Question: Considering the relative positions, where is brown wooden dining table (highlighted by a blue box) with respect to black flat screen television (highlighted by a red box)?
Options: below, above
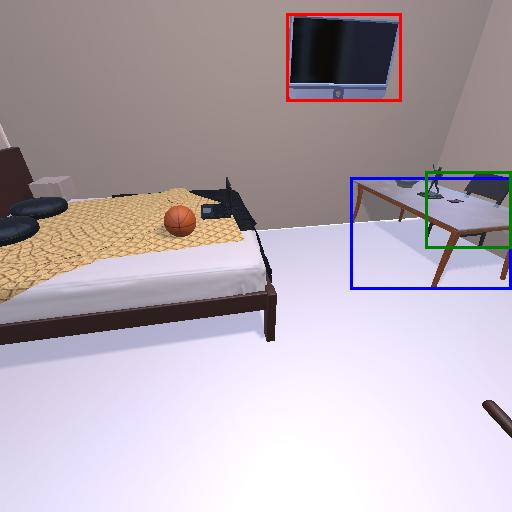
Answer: below